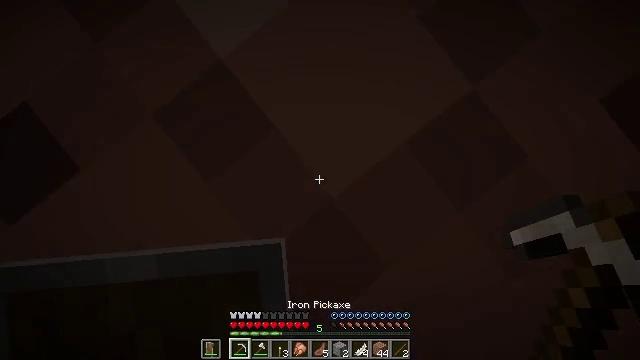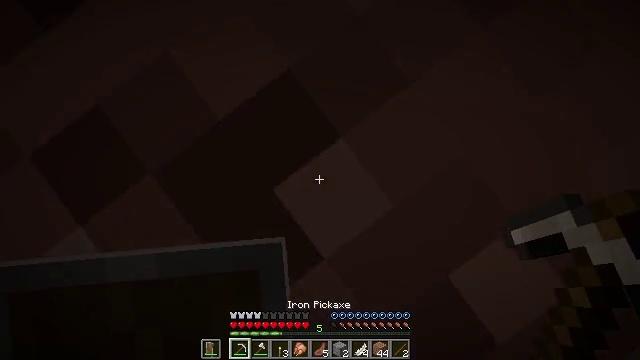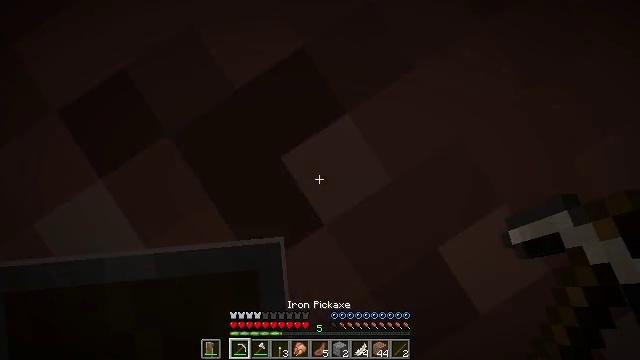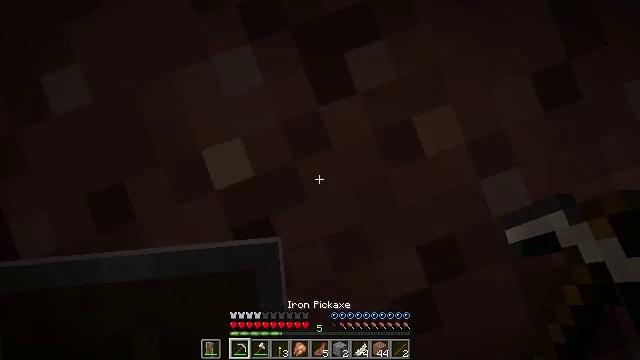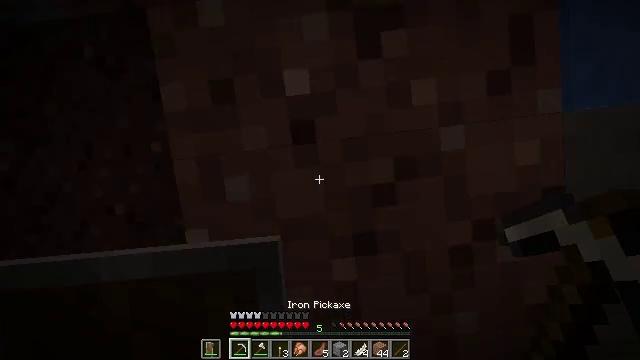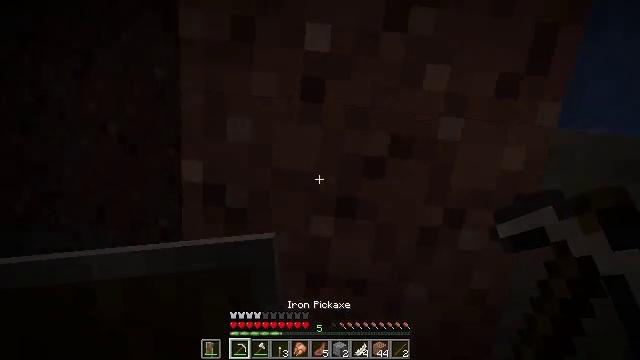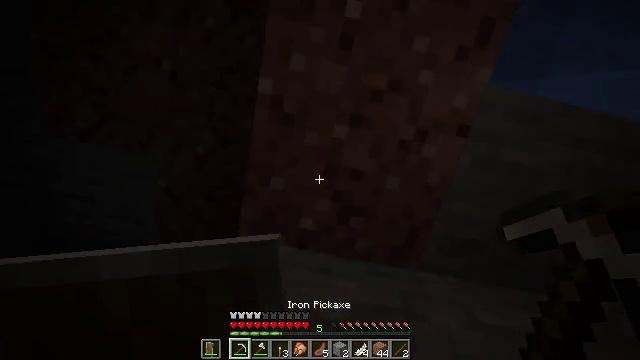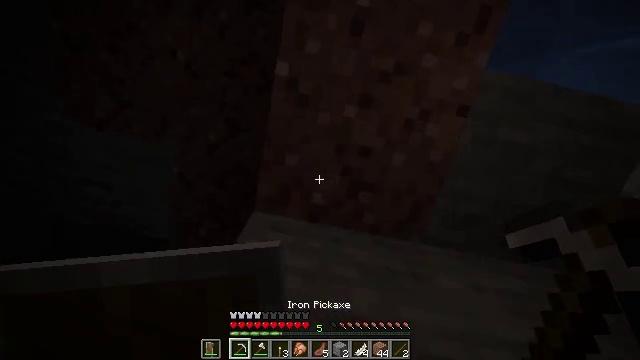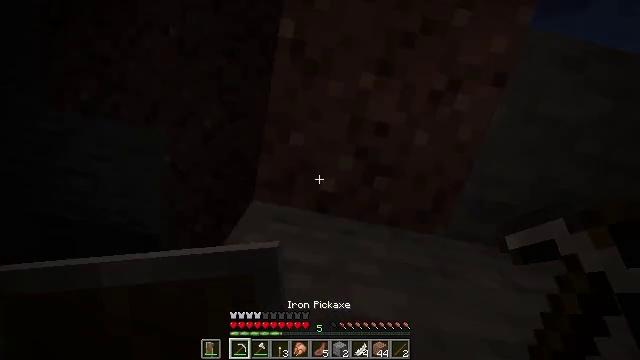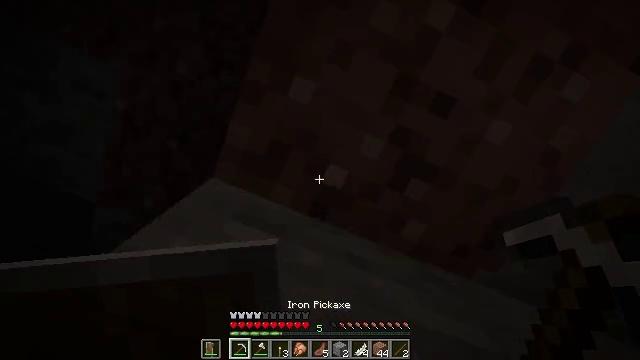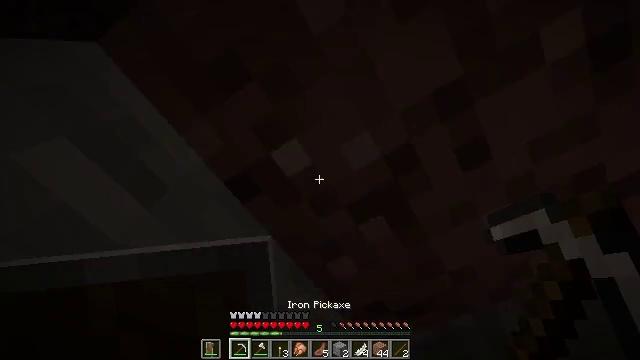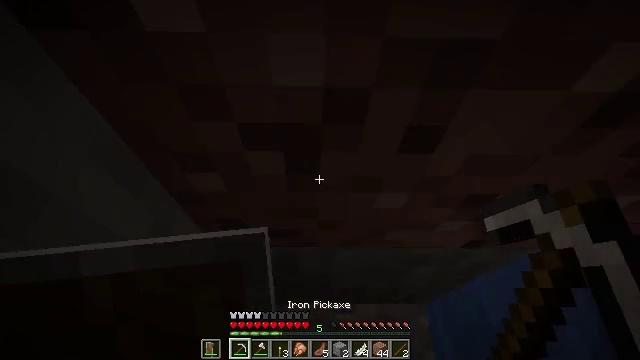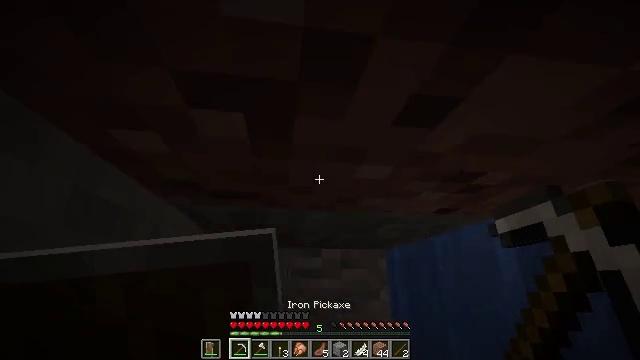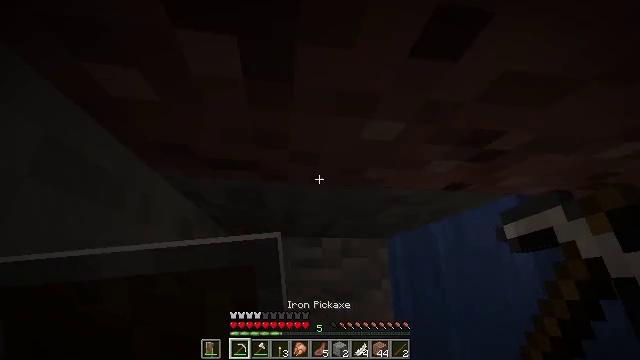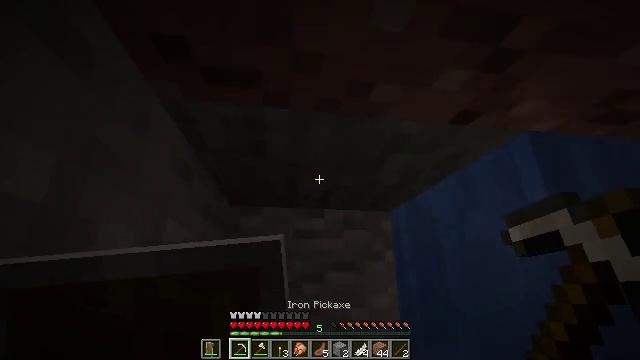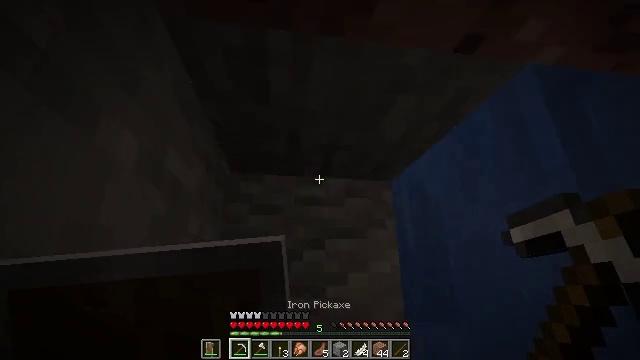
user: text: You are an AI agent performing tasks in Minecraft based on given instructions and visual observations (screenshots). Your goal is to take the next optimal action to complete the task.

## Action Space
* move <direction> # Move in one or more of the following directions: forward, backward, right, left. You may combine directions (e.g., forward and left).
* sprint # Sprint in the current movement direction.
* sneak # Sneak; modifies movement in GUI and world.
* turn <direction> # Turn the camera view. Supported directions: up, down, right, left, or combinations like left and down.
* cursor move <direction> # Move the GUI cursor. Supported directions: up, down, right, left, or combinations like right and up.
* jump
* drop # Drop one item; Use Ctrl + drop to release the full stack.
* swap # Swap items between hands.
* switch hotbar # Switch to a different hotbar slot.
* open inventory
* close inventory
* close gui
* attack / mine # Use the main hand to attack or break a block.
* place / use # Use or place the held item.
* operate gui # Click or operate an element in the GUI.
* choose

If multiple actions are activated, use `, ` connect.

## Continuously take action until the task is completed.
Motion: motion action
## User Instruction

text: Collect granite for building materials.
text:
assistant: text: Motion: move forward, turn right and up, jump
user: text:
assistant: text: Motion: move forward, turn right and up, jump
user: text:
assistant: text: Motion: move forward, turn right, jump
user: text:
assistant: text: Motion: move forward, turn right and down, jump
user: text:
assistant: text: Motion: move forward, turn right and down, jump
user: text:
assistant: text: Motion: move forward, turn right and down, jump
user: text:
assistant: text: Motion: move forward, jump
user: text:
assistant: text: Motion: move forward, jump
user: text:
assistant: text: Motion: move forward, turn right, jump
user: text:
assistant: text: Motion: move forward, turn right and down, jump
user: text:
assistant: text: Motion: move forward, turn right and down, jump
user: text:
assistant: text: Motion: move forward, turn right and down, jump
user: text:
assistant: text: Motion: move forward, jump
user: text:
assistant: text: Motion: move forward, jump
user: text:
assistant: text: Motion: move forward, jump
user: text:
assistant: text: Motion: move forward, jump
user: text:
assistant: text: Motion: move forward, jump
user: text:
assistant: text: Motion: move forward, jump
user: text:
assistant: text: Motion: move forward, turn right and down, jump
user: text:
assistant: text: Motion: move forward, turn right and down, jump
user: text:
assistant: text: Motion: move forward, turn right and down, jump
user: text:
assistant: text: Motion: move forward, jump
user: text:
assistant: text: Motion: move forward, jump
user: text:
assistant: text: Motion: move forward, jump
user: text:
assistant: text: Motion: move forward, turn up, jump
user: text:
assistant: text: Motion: move forward, turn right and up, jump
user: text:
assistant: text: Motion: move forward, turn right and up, jump
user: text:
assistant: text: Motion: move forward, turn right, jump
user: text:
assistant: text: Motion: move forward, turn right, jump
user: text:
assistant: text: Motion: move forward, jump